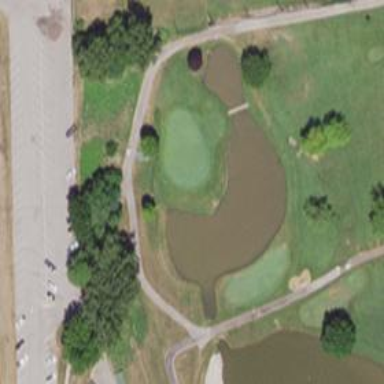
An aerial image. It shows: Golf hole.